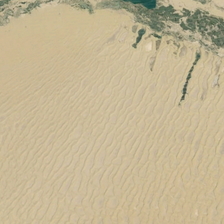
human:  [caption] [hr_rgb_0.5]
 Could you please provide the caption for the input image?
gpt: some green plants are near a large piece of yellow desert .

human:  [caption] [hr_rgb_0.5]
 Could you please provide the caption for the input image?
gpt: some green plants are near a large piece of yellow desert .

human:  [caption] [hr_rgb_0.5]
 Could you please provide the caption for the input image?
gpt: some green plants are near a large piece of yellow desert .

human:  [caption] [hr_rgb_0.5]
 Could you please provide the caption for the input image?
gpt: some green plants are near a large piece of yellow desert .

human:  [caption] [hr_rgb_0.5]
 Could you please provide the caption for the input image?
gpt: some green plants are near a large piece of yellow desert .